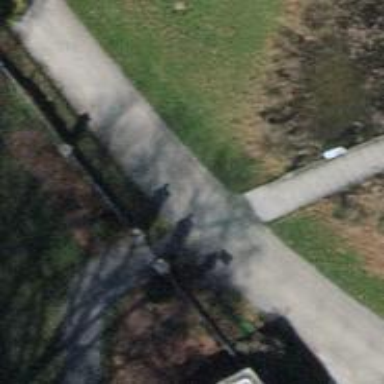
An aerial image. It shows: Footway with fine gravel surface.